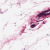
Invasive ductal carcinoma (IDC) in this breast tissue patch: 0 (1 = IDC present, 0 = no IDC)